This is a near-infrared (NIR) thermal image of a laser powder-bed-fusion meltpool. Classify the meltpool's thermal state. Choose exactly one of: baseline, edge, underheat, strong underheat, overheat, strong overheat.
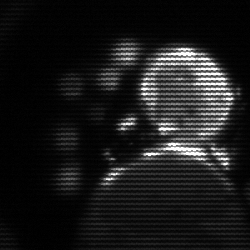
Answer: baseline